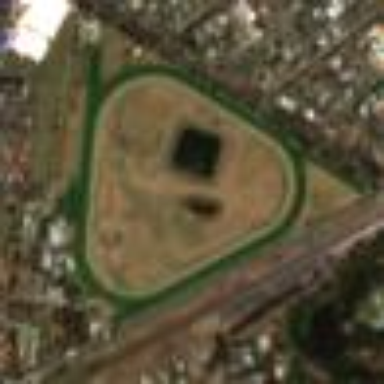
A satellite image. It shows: Sports centre for horse racing on grassy land.